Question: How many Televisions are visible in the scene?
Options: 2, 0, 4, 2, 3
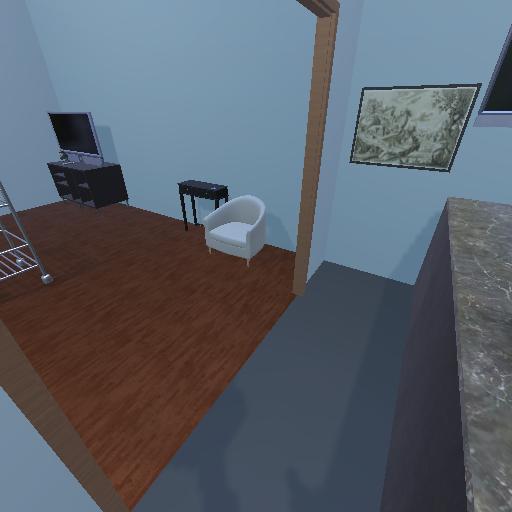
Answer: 2